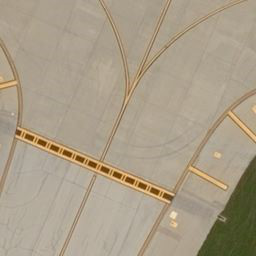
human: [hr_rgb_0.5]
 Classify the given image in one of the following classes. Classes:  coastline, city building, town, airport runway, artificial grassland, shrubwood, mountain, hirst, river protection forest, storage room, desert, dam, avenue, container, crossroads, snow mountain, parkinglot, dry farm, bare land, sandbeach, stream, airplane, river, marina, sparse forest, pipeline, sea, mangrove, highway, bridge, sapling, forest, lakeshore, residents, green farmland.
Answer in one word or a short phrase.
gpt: airport runway